Question: I am developing a web application with Ruby on Rails/Jquery Mobile.
The SQLite 'Inventory' schema consists of existingfixture:string, replacementfixture:string, and quantity:integer. There are two other tables called oldlights and newlights. These simply contain the options for existingfixtures and replacementfixtures, respectively. Oldlights and newlights both have lightname:string and value:integer, where value is how many Watts the given light name uses.

I want to be able to have another column saying how many Watts are saved anually, . The values are associated in oldlights/newlights. However, I can't figure out how to access them and perform mathematical equations with them in a seperate column.
Code for Displaying values from database:
'''
<fieldset class="ui-grid-c"><center>
<div class="ui-block-a"><%= inventory.existing %></div>
<div class="ui-block-b"><%= inventory.replacement %></div>
<div class="ui-block-c"><%= inventory.quantity %></div>
<div class="ui-block-d"><%= link_to 'Remove', [inventory.client, inventory],
:confirm => 'Are you sure?',
:method => :delete %></div></center>
</fieldset>
'''
Code for adding inventory
'''
<%= form_for([@client, @client.inventories.build]) do |f| %>
<fieldset class="ui-grid-c">
<div class="ui-block-a"><%= f.select :existing, Olight.all.collect{|p| [p.name]}, { :include_blank => true } %></div>
<div class="ui-block-b"><%= f.select :replacement, Nlight.all.collect{|p| [p.name]}, { :include_blank => true } %></div>
<div class="ui-block-c"><%= f.number_field :quantity, "data-mini" => "true" %></div>
<div class="ui-block-d"></div>
</fieldset>
<%= f.submit 'Add Inventory'%>
<% end %>
'''
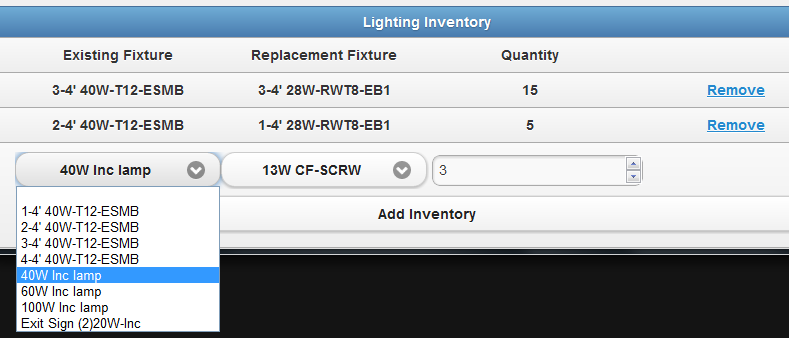
Answer: Sebastien is partly correct. (Parsing the fixture name won't work, since in the "1-4' 40W-T12-ESMB" naming, 40 isn't the wattage of the fixture, but that of a single 4 foot T-12 lamp, and the engineering isn't as simple as the wattage of a "3-4' 40W-T12-ESMB" fixture == 3 times the wattage of a "1-4' 40W-T12-ESMB" fixture. The aggregate fixture wattage depends on a number of other factors in addition to lamp wattage.)
You should read a <URL>! "Section 3 - Making Select Boxes with ease" for more information on how to setup your drop lists -- I like to construct using options_for_Select. I believe you want the form where the name is displayed, but the id of the old and new fixtures is what is stored in your database.
In your rails controller when you are saving an inventory combination (existing, replacement, and count), you use the old and new fixture ids to look up their wattages, do the math, then store the savings value. When the page is displayed, all the data should be present.
On a style note, I'd move the Olight/Nlight.all.collect code out of the page template and into the controller, setting up instance variables to be used by the view...
'''
@existing = Olight.all.collect{|old| [old.name, old.id]}
@replacement = Nlight.all.collect(|new| [new.name, new.id]}
'''